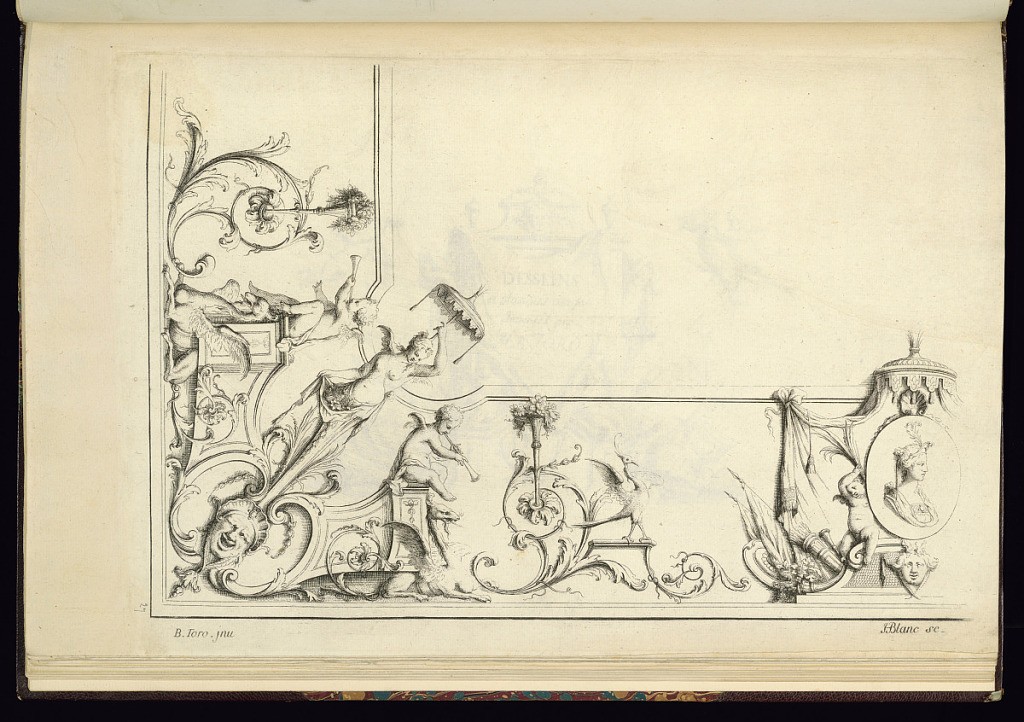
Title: Cornice (Ceiling) Design
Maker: Jean-Bernard Turreau, French, 1672 - 1731
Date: early 18th century
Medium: Etching on laid paper
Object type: Print
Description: Detail of a cornice design for decorative ceilings featuring grotesque motifs including a female herm with wings, putti, birds, baskets of flowers, griffins, mythological creatures, mascarons (masks), festoons of leaves, cartouche with an oval profile portrait, draped canopy, spears with flags, quiver of arrows, cornucopia, foliate scrolls, c-scrolls, scrolling leaves (rinceaux), fleurons, and rosettes. The plate is signed.